Interaction volume radius: 10 \u00c5
Interaction volume height: 10 \u00c5
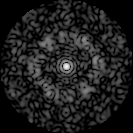
Disorder parameter: 0.6797